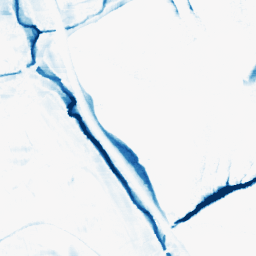
Category: morphological
Decomposition family: morphological_rect
Decomposition parameters: operation: closing
width: 20
height: 10
Upsampling method: regularized
Upsampling parameters: scale: 2
lambda_reg: 0.001
Upsampling scale: 2